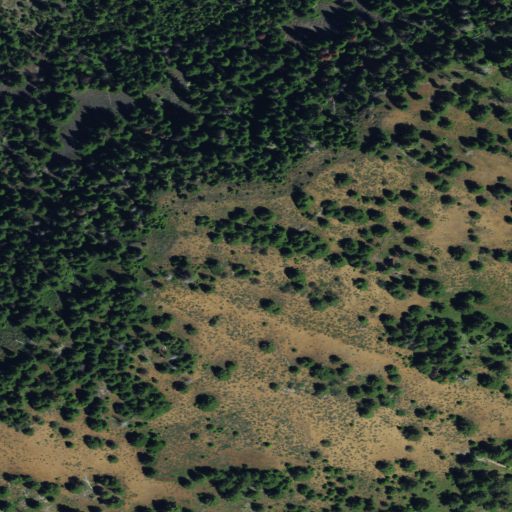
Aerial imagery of mountain in Oregon named Slide Mountain containing evergreen forest, grassland, and shrub